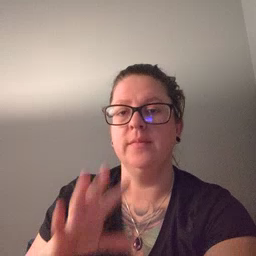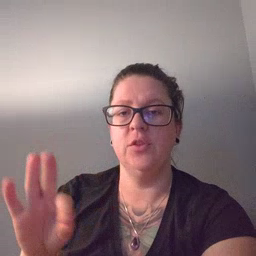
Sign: frenchfries